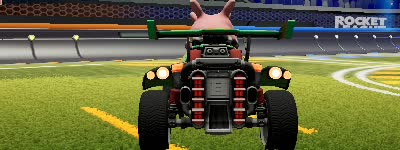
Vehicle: octane